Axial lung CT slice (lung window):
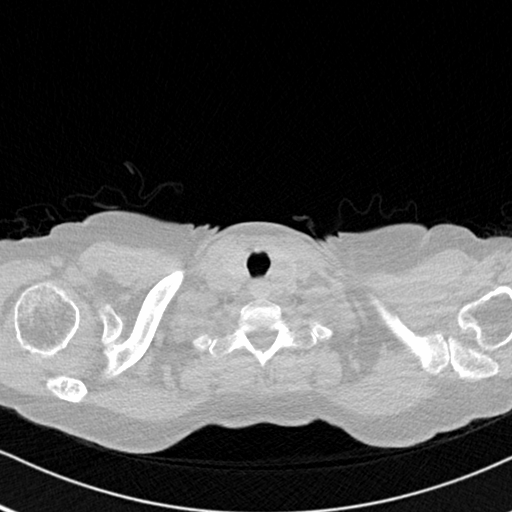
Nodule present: no